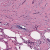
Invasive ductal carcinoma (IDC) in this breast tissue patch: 1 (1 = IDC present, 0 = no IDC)